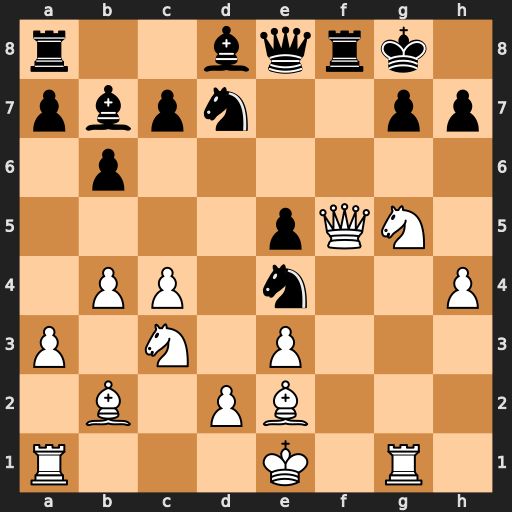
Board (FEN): r2bqrk1/pbpn2pp/1p6/4pQN1/1PP1n2P/P1N1P3/1B1PB3/R3K1R1
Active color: w
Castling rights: Q
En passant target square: -
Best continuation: Qxh7#